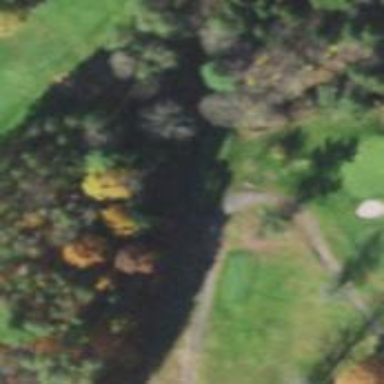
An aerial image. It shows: Golf tee.